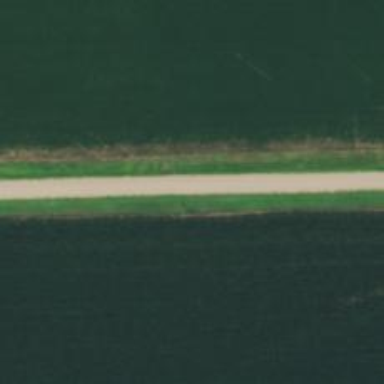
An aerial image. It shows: Unclassified road.